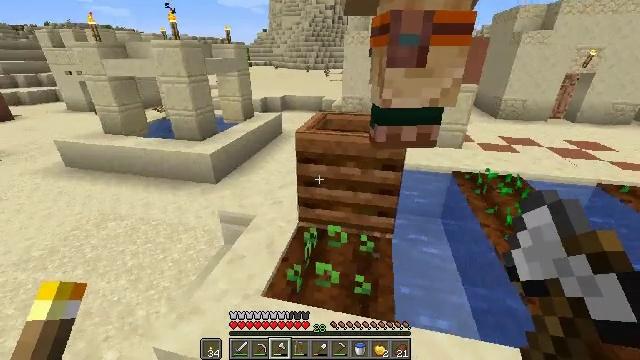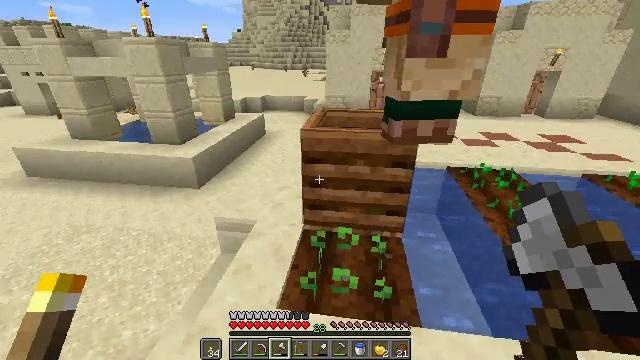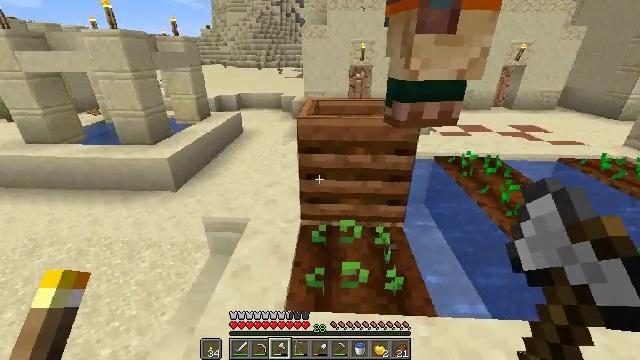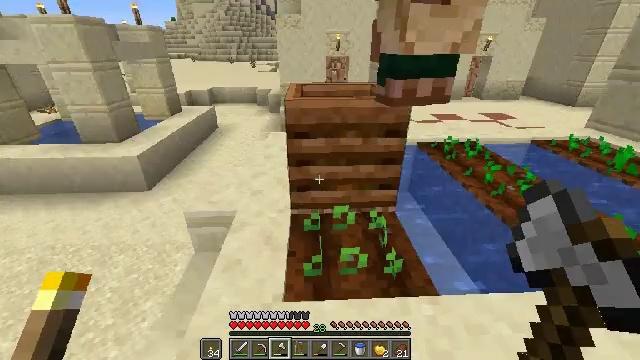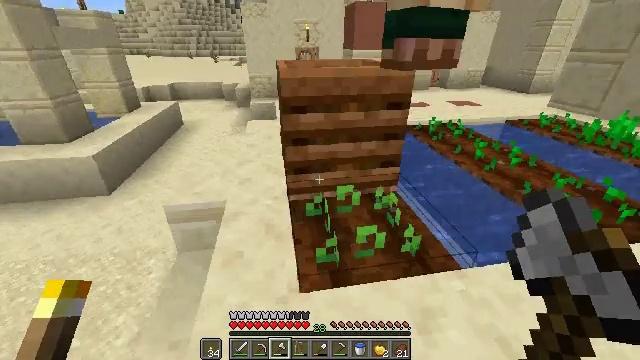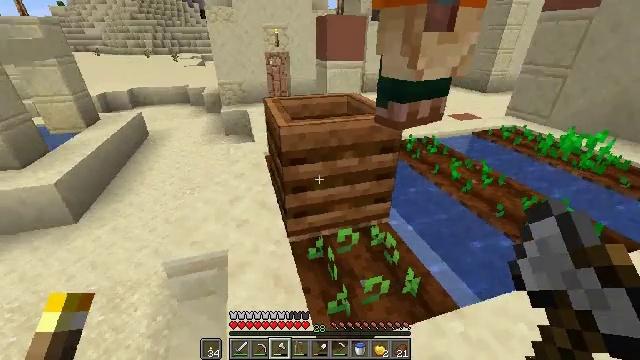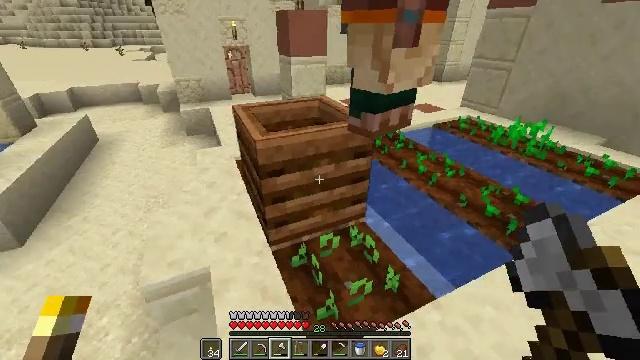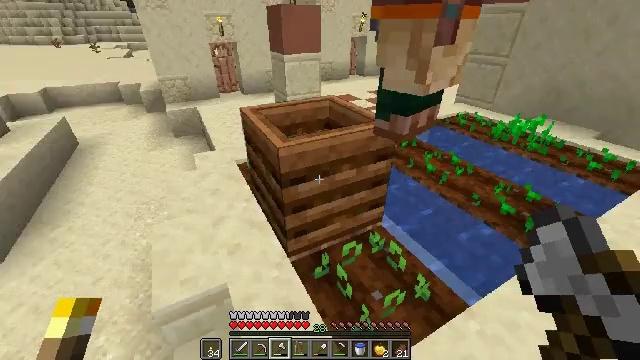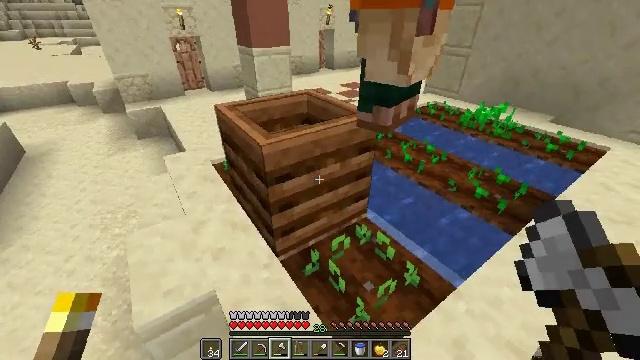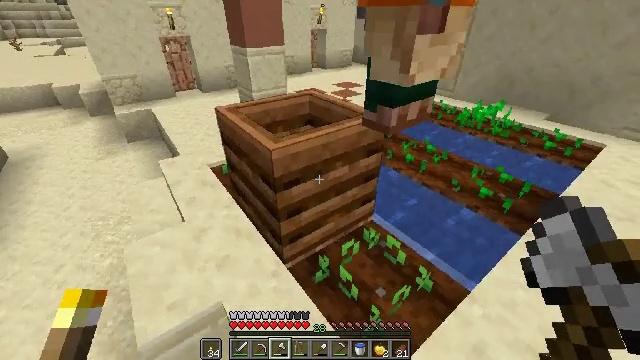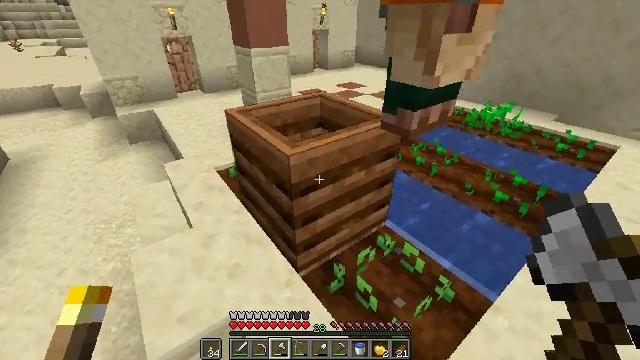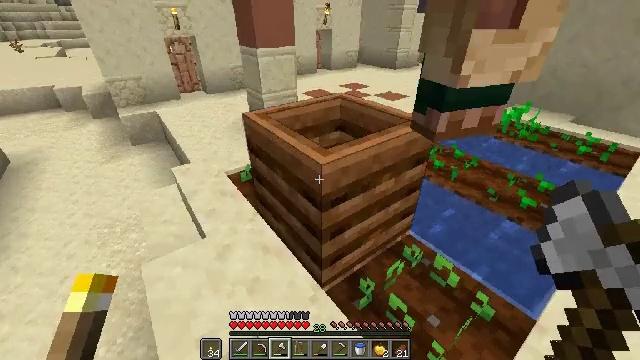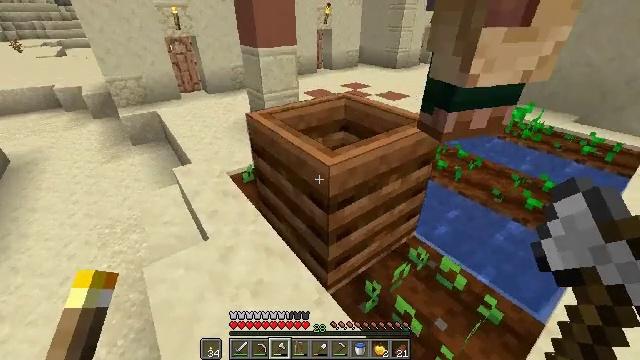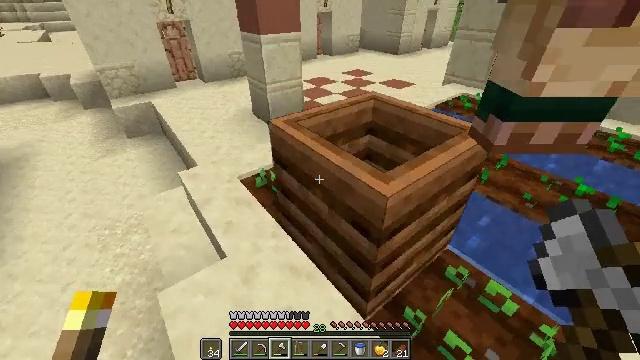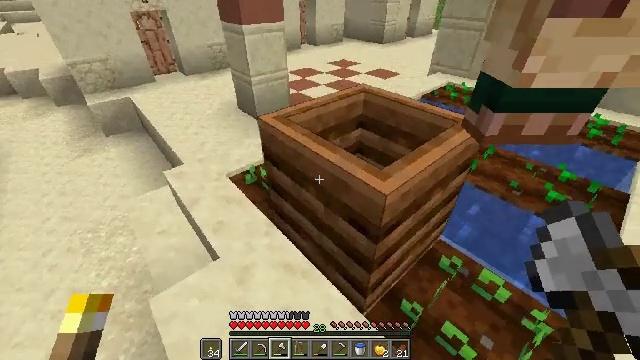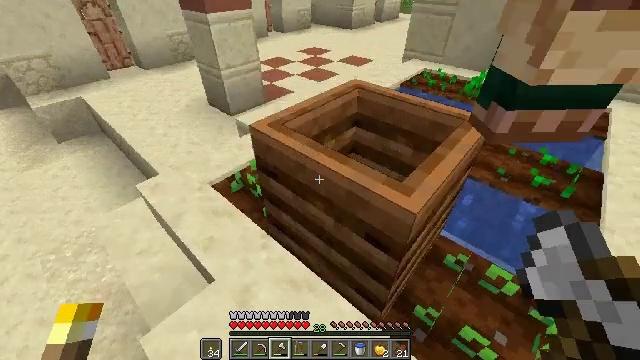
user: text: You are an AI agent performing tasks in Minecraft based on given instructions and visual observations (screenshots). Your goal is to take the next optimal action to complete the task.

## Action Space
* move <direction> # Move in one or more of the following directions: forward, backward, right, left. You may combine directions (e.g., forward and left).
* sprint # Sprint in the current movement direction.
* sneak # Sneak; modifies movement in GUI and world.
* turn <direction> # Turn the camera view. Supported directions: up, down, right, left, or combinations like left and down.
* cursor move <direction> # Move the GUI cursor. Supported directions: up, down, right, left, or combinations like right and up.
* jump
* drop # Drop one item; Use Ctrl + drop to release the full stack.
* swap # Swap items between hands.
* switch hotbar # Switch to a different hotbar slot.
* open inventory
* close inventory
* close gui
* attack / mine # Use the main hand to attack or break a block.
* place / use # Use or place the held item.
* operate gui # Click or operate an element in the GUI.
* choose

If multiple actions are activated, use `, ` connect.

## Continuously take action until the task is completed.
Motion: motion action
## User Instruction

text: Remove the existing composter.
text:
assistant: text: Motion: move forward and move left, turn right
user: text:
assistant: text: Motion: move forward and move left, turn right
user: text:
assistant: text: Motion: move forward and move left, turn right and down
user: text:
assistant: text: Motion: move forward and move left, turn right
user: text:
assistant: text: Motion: move forward and move left, turn right
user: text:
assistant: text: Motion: move forward and move left, turn right and down
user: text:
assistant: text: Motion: turn right
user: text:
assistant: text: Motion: turn right and down
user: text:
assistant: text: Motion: move forward and move left, turn right
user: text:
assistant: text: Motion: move forward and move left
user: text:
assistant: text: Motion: move forward and move left
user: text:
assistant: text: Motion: move forward and move left
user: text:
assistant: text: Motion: move forward and move left, turn right and down
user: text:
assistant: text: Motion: move forward and move left, turn right and down
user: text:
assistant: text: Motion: move forward and move left, turn right and down
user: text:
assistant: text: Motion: move forward, turn right and down
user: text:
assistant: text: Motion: turn right and down
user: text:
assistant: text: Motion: turn right and down
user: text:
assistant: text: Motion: turn right and down
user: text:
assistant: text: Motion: no_op
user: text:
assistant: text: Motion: turn left and up
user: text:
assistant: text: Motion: open inventory
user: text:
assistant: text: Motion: open inventory
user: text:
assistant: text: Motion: open inventory
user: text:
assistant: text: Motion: open inventory
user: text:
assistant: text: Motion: no_op
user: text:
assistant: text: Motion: cursor move down
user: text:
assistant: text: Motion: no_op
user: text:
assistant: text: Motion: cursor move down
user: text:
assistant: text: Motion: cursor move left and down